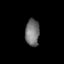
Tissue: skin
Cell type: Epithelial cells
Senescence score: 0.9241
Nuclear area (px): 368
Mean DAPI intensity: 116.5625